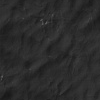
Atmospheric dust classification: not_dusty